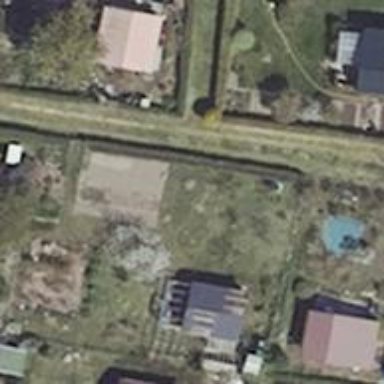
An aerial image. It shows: Road that serves allotments.